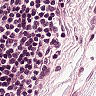
Metastatic tissue present: no